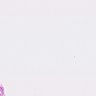
Metastatic tissue present: no